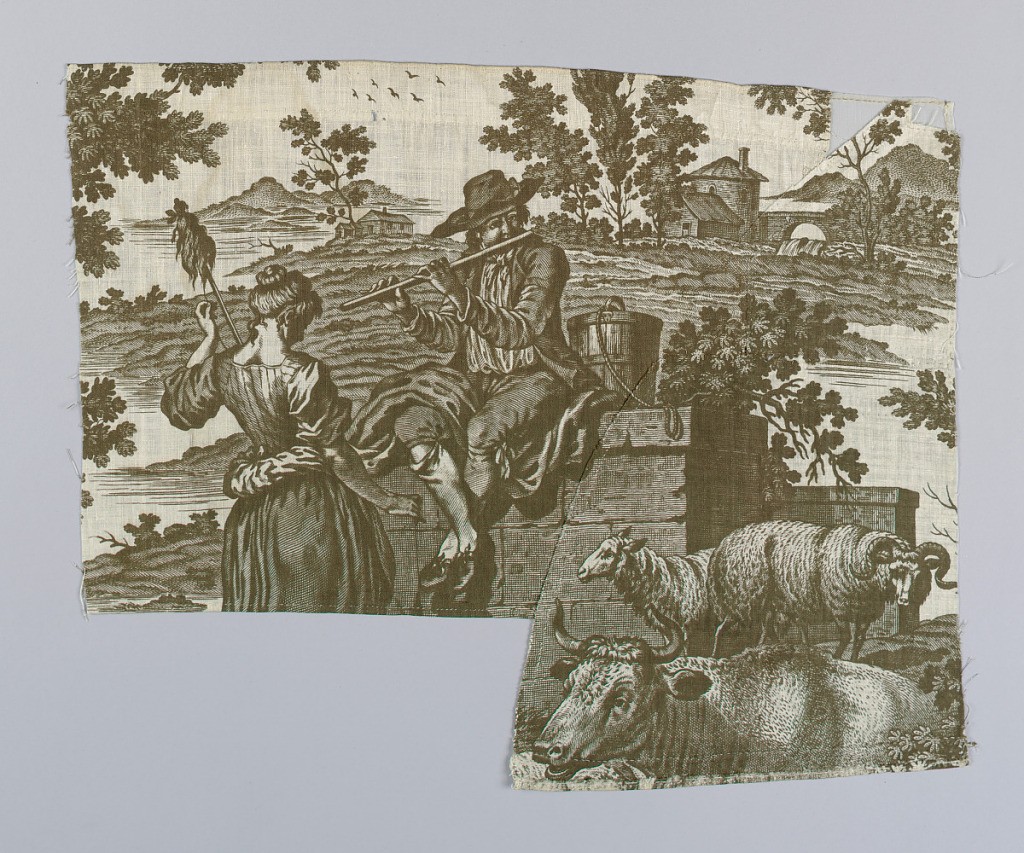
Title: Old Ford
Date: mid–late 18th century
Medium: cotton Technique: copperplate printed
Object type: Textile
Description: Two fragments, printed in brown, showing a part of the design "Old Ford" drawn in 1761. This is probably an English version as it differs in quality and detail from the French printing. Shepherd seated on a stone wall playing the flute, shepherdess with a distaff and sheep are shown.